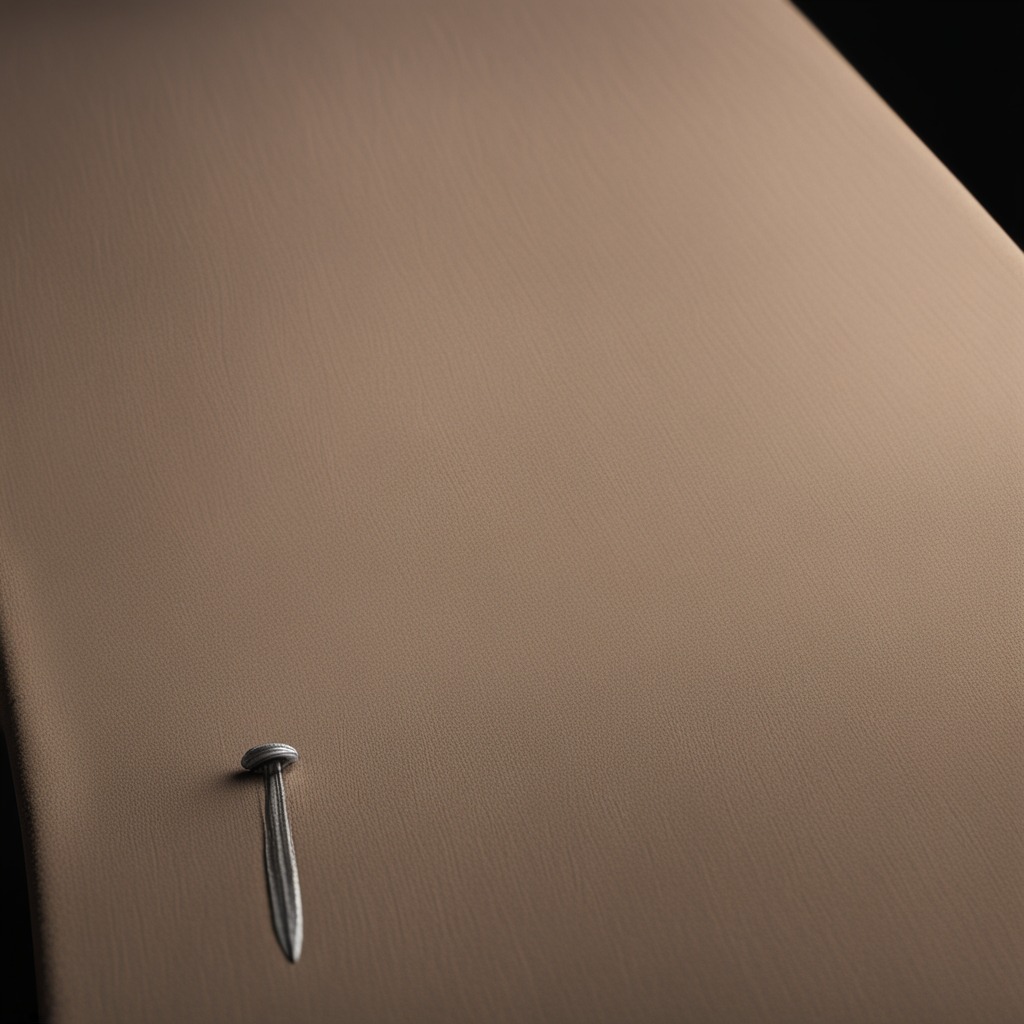
A nail is lying on a wooden table in a workshop at night.